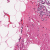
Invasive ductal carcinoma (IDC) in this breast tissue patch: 0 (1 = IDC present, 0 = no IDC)